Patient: sex M, age 64
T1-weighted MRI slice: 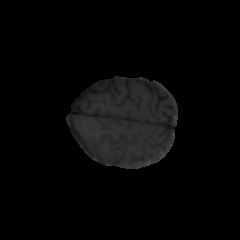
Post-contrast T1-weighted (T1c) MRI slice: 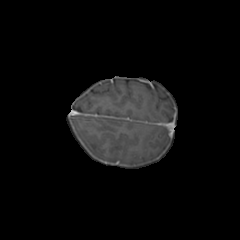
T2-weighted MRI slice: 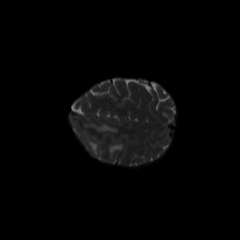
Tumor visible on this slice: yes
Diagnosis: Astrocytoma, IDH-mutant
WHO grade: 3